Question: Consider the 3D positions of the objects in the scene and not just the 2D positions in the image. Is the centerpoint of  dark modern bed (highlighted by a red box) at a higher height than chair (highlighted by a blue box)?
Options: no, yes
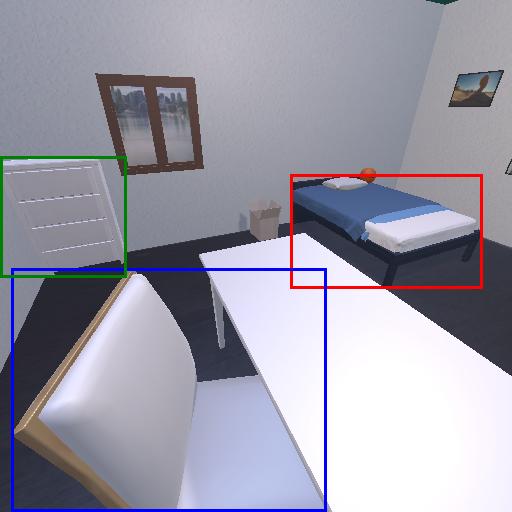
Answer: no